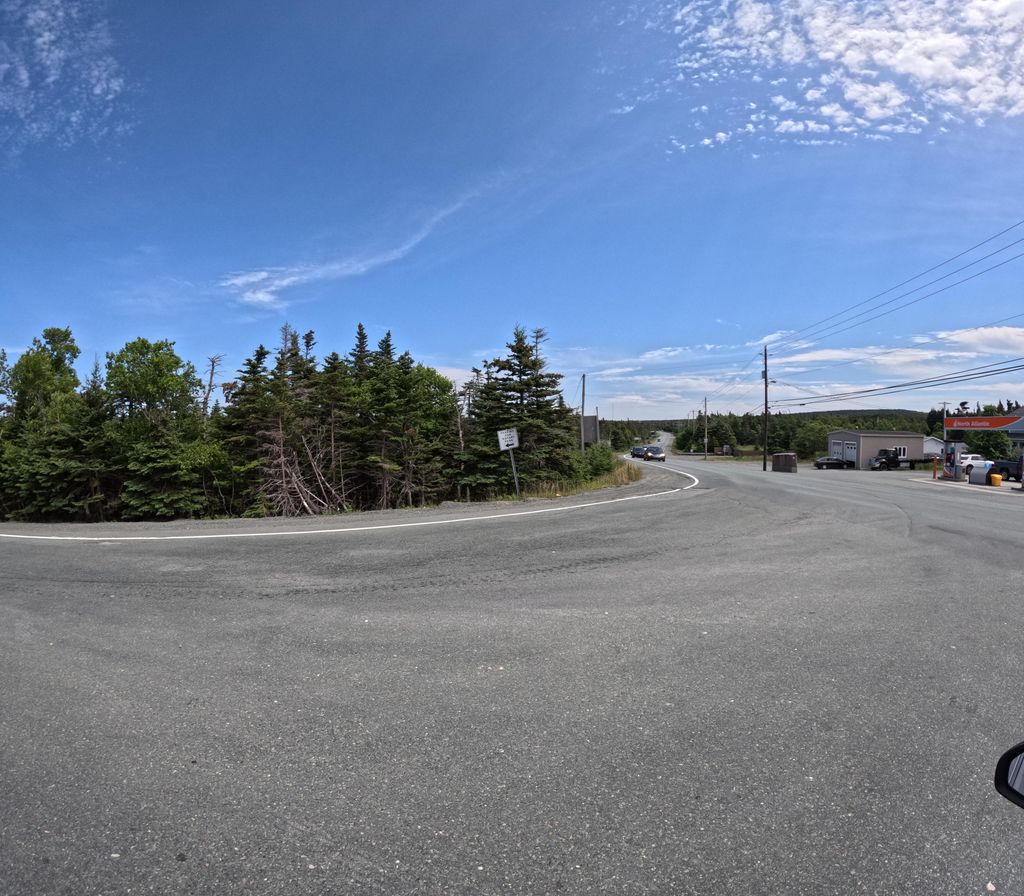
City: st_johns